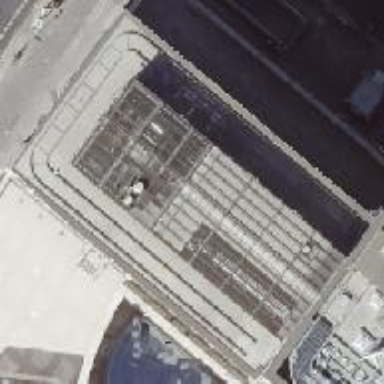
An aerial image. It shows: Part of the building is designated for commercial use.